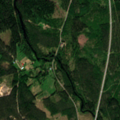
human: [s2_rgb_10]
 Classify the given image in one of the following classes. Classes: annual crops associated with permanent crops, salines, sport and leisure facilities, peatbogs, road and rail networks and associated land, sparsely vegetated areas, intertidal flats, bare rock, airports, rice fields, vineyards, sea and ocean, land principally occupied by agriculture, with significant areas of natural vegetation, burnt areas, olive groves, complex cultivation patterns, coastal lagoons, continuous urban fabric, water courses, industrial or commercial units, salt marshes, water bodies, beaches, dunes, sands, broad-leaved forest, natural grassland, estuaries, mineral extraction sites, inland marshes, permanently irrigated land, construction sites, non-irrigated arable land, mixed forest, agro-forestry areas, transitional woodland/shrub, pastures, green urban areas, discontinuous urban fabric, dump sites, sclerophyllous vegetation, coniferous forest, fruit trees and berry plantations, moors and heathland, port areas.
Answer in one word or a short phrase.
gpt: coniferous forest, mixed forest, transitional woodland/shrub